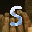
Label: 5